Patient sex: M
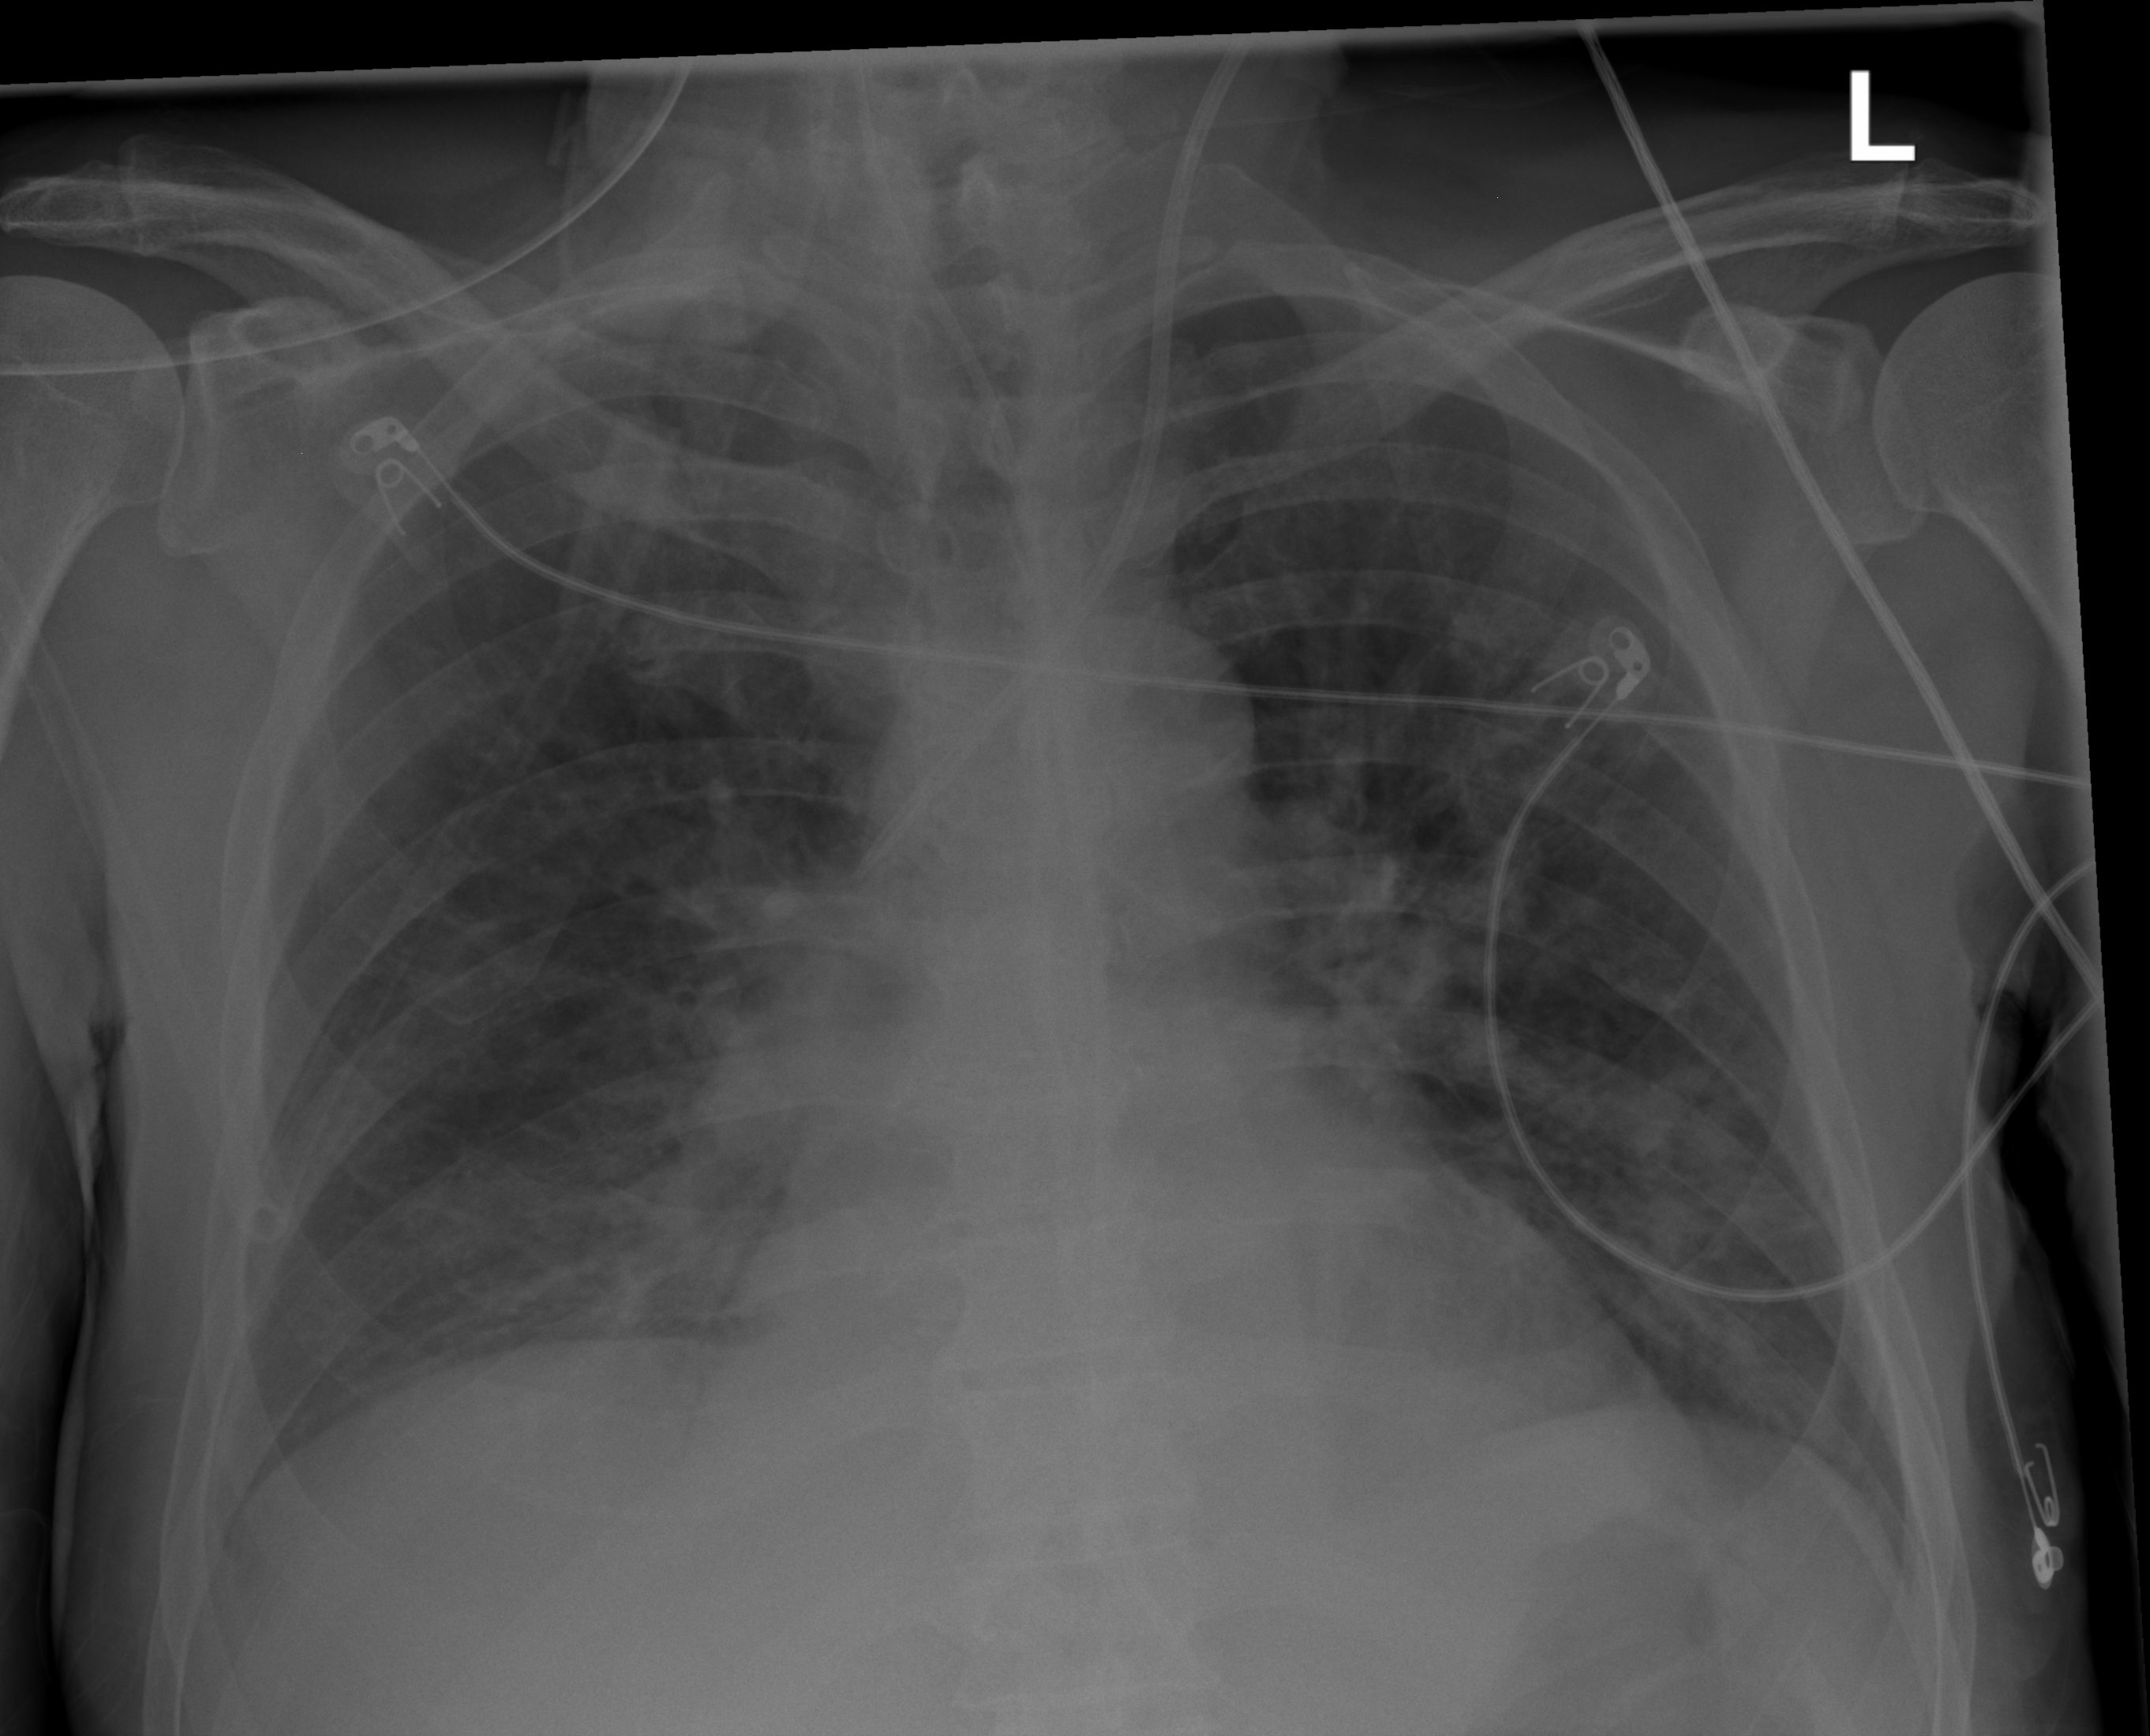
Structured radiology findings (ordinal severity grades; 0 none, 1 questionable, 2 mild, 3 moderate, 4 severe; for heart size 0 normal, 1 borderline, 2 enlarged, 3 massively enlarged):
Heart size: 2
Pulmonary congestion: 0
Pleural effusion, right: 0
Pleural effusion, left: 0
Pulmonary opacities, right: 2
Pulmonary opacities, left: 2
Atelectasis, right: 2
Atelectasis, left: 2